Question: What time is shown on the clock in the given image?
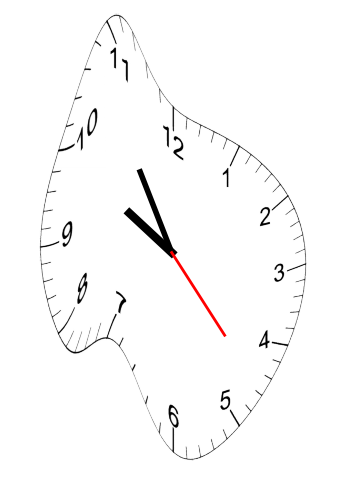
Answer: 09:54:23